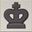
Piece: bK